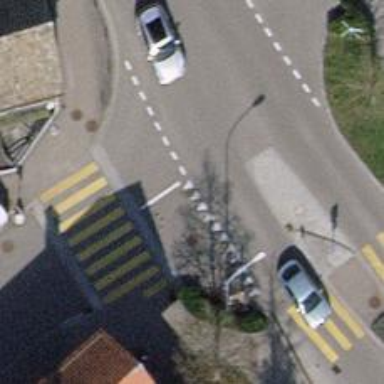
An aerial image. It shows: Road with "give way" sign.